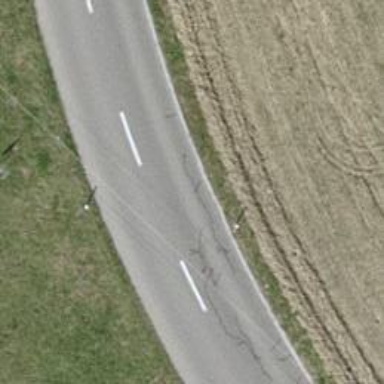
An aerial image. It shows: Tertiary road with asphalt surface.